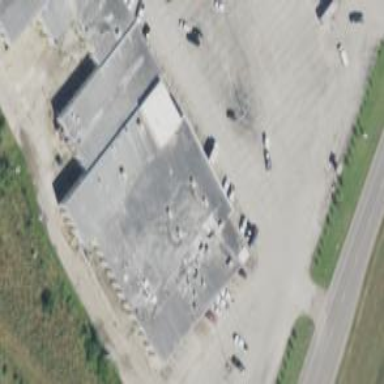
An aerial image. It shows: Retail building.